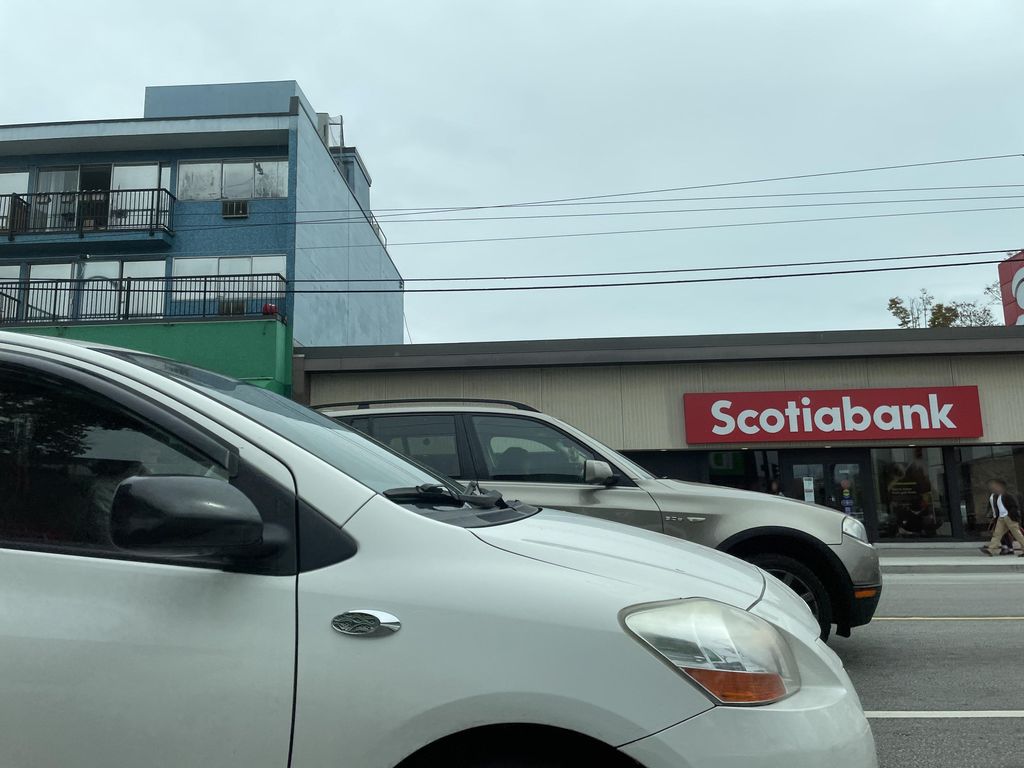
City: vancouver